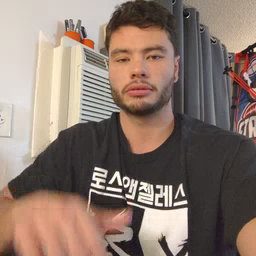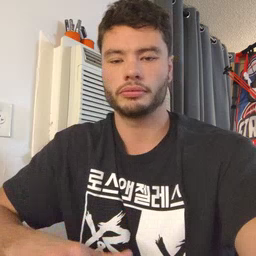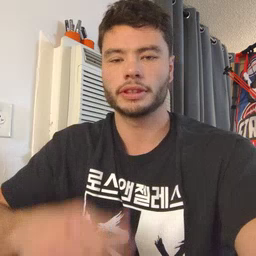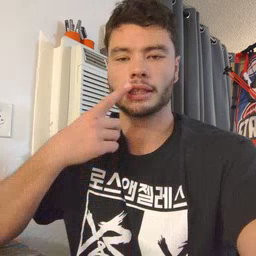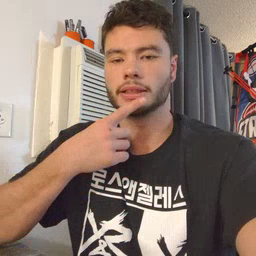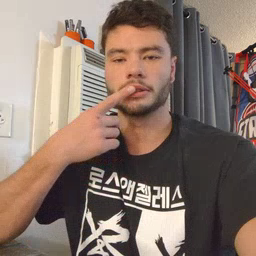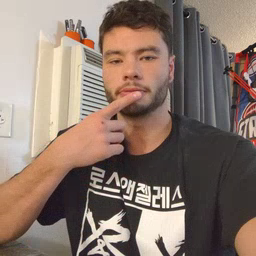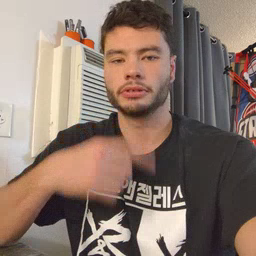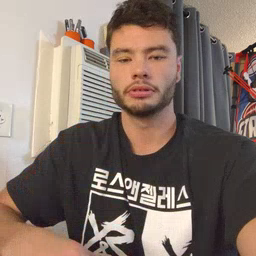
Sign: lips